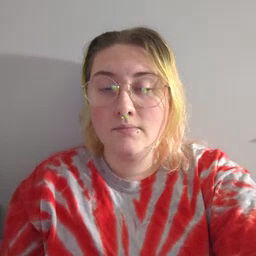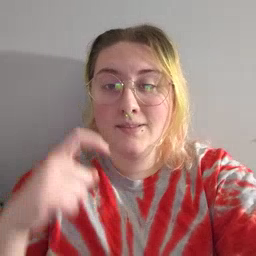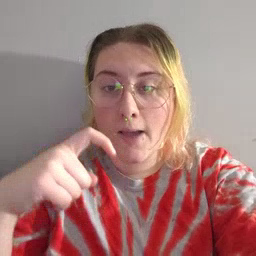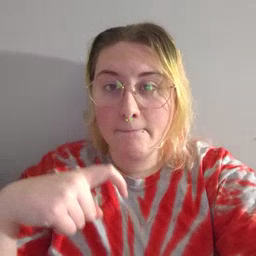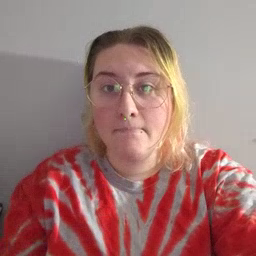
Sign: time